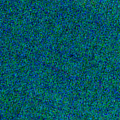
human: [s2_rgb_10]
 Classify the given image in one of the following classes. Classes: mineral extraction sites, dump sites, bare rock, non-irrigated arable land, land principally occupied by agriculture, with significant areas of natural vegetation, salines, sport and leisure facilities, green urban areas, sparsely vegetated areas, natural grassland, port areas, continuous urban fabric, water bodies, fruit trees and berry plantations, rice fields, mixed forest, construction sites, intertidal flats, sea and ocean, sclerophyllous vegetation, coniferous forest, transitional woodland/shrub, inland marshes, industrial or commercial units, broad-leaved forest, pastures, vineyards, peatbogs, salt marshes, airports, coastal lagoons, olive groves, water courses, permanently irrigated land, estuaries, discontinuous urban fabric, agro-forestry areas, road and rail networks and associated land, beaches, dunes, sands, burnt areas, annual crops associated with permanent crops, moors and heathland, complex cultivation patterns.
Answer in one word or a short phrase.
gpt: sea and ocean